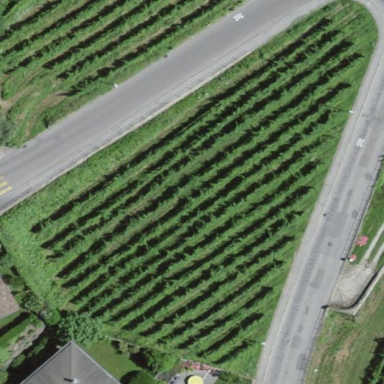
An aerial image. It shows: Vineyard with grape crops.